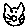
Label: cat